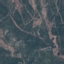
Label: HerbaceousVegetation